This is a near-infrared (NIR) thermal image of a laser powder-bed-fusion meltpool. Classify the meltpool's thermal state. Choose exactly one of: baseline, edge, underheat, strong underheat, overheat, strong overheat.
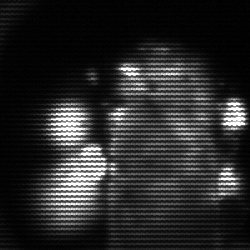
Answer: strong underheat